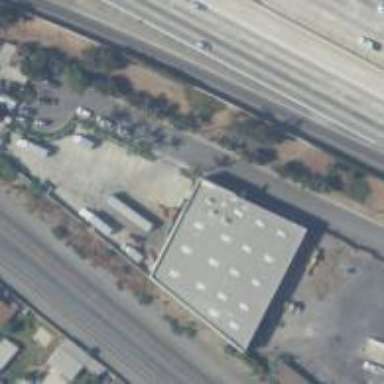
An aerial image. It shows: Warehouse building.